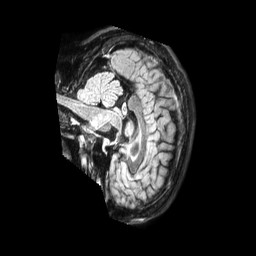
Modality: FLAIR
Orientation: sagittal
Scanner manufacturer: philips
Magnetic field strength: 1.5 T
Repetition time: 4.8 s
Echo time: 0.3317 s